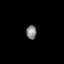
Tissue: lung
Cell type: Epithelial cells
Senescence score: 0.1236
Nuclear area (px): 139
Mean DAPI intensity: 132.475